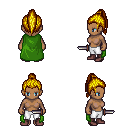
a pixel art fantasy rpg character, female body template, human, dark skin, green cape, white pants, blonde long topknot hairstyle, maroon shoes, dagger, four views (front, back, left, right), 2x2 character sprite sheet, small pixel art, hard edges, no anti-aliasing